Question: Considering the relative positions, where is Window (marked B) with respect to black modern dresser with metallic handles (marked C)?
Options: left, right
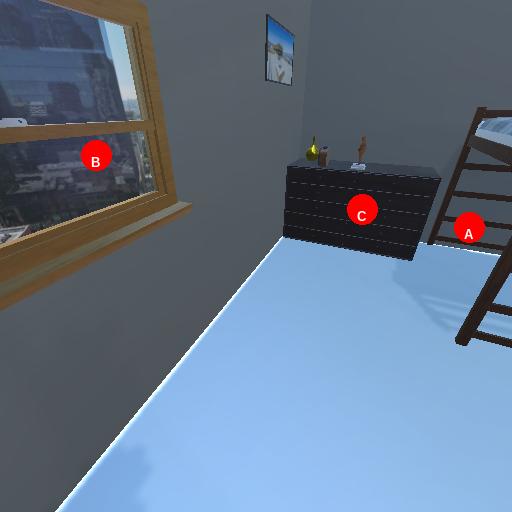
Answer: left